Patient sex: M
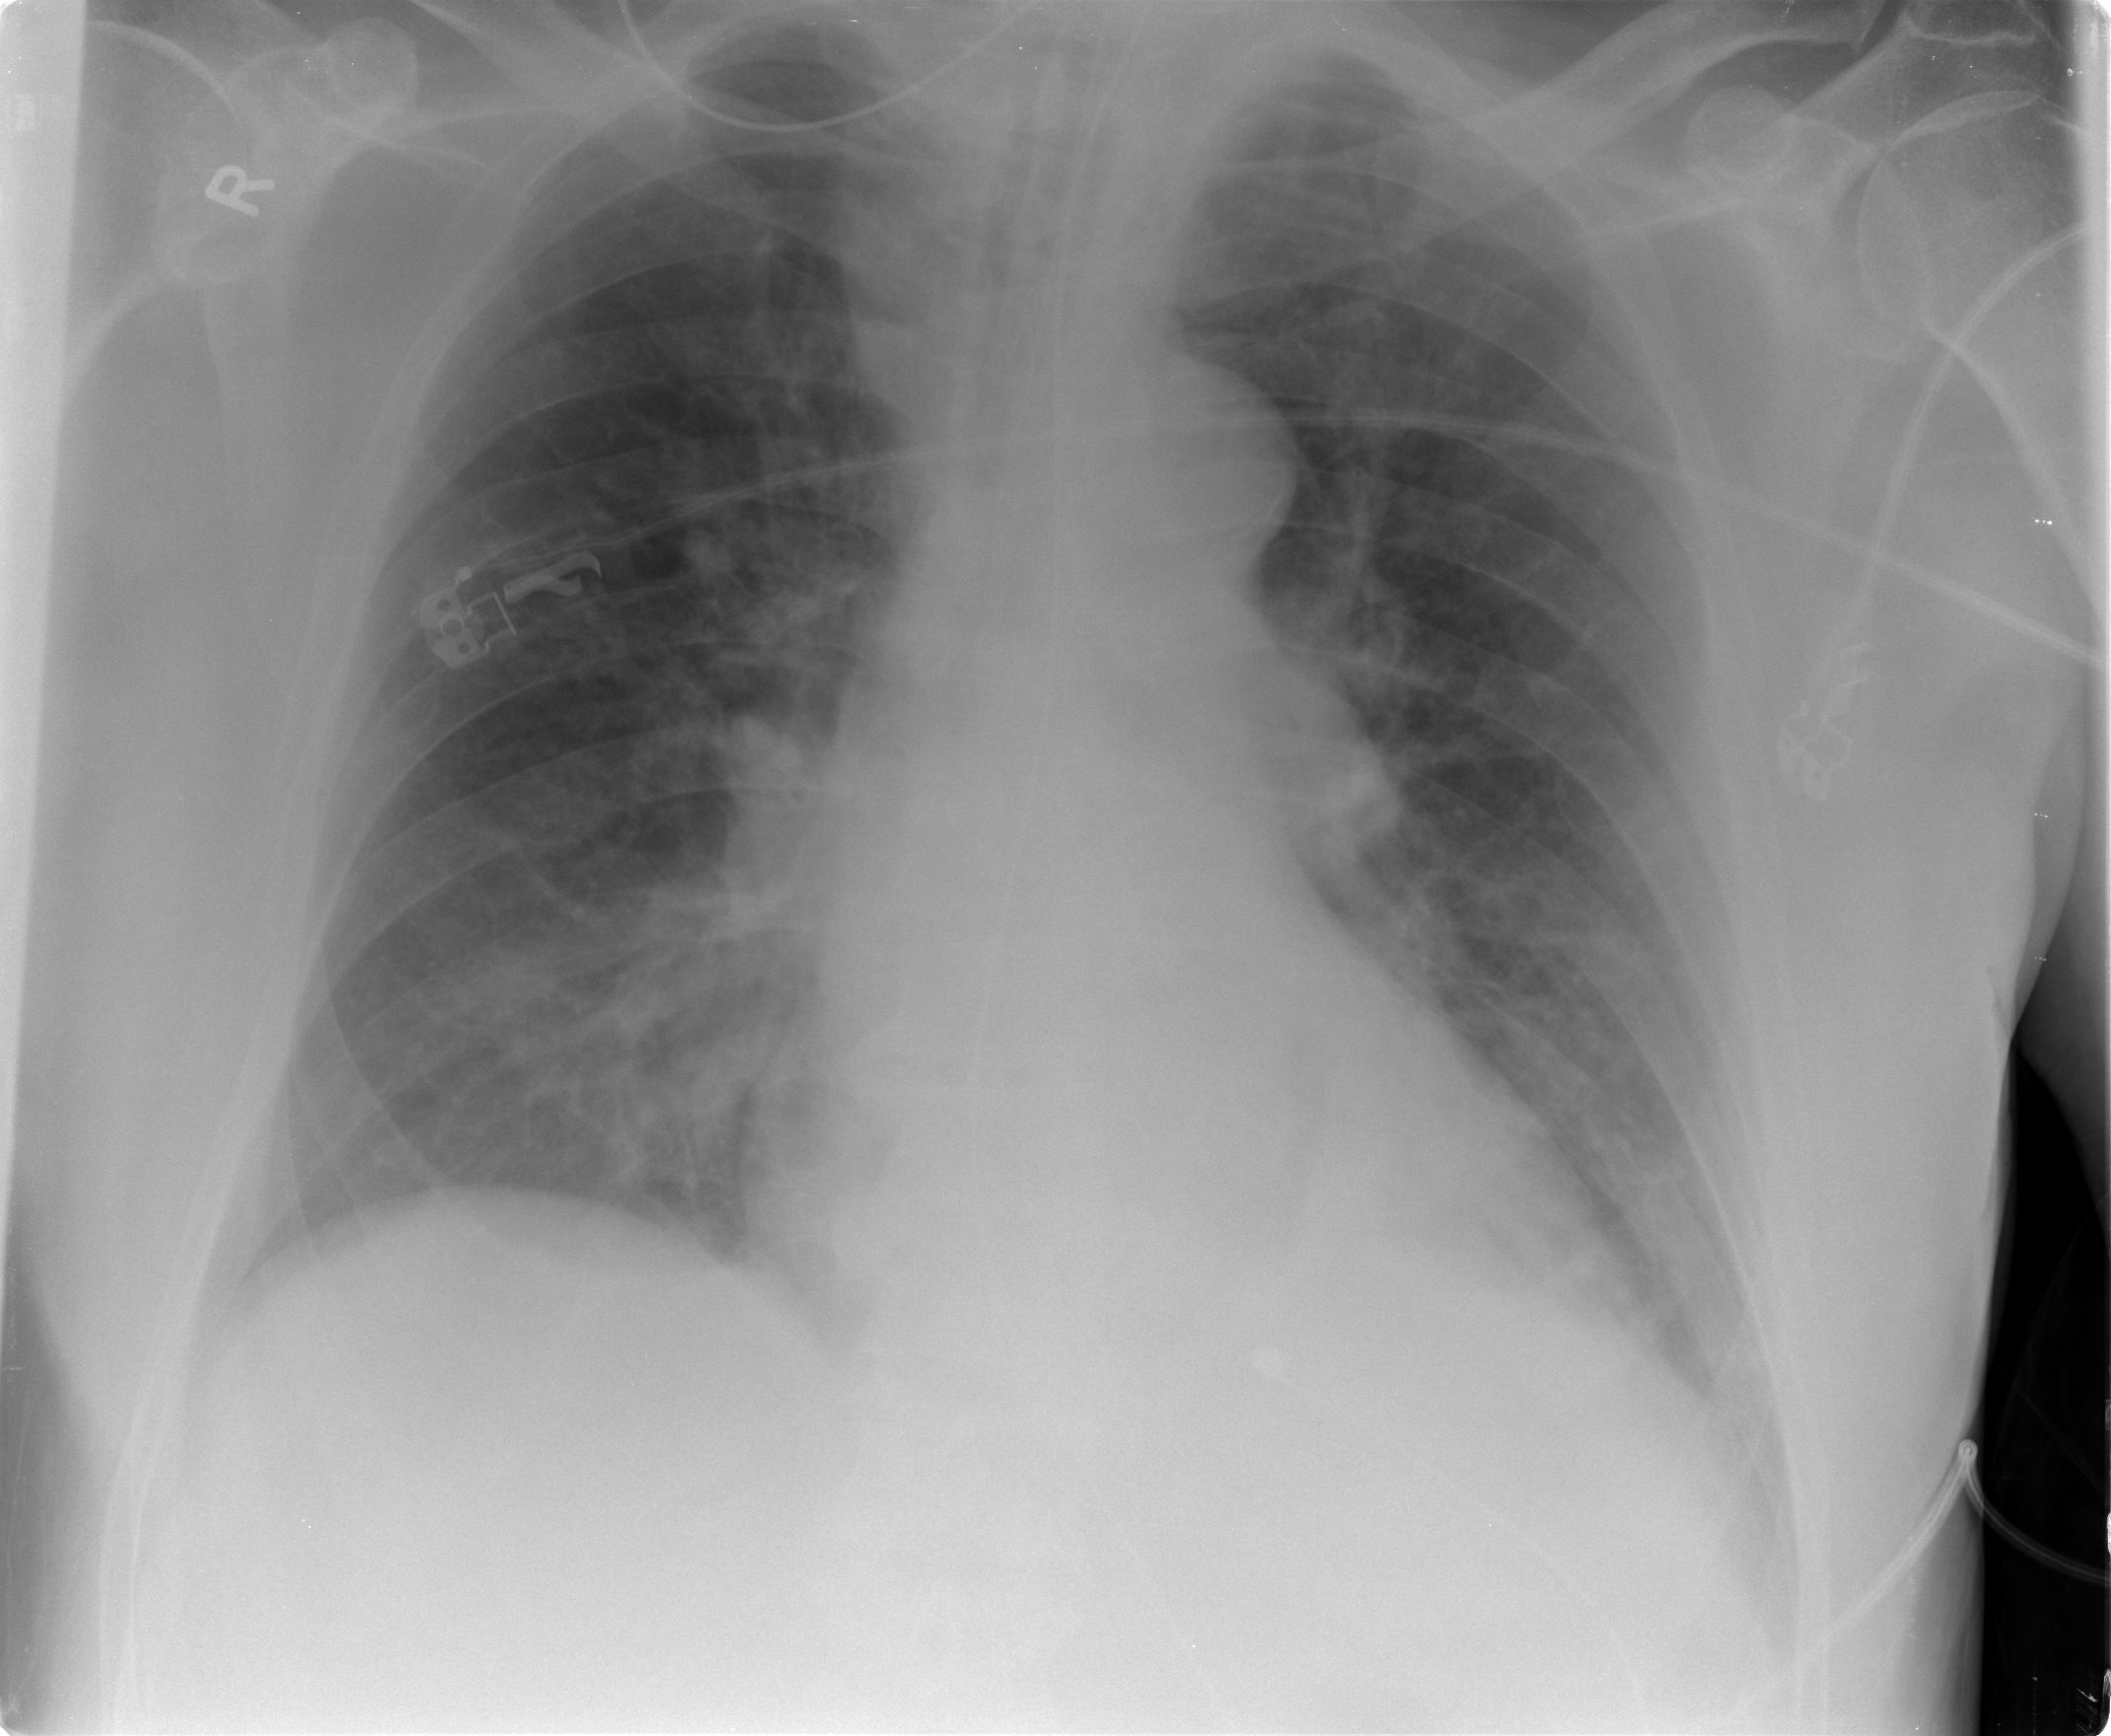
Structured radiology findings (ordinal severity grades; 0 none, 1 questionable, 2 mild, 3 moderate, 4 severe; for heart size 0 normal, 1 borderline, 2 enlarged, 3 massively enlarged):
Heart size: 0
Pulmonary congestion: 1
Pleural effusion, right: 1
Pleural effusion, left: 2
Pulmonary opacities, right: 2
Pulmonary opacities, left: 0
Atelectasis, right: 2
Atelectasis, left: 2